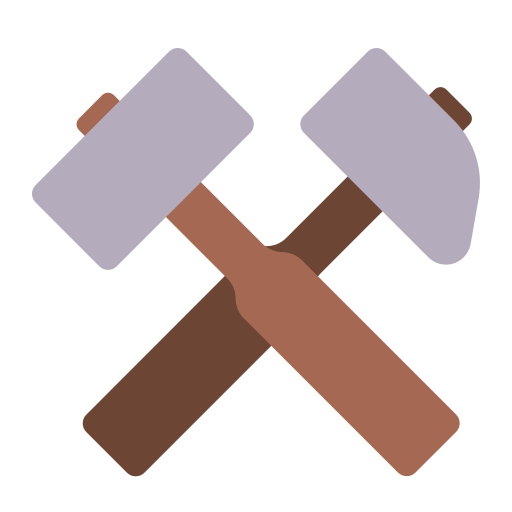
hammer and pick flat